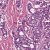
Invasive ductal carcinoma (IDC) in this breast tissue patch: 1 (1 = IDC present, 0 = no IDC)